Question: I've given the highlighter a set width of 200px and now the text within overlaps and i can't figure out how to stop this happening. See attached.
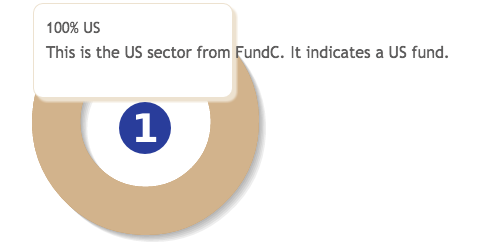
Answer: Add this css to the parent class
'''
white-space: normal;
'''